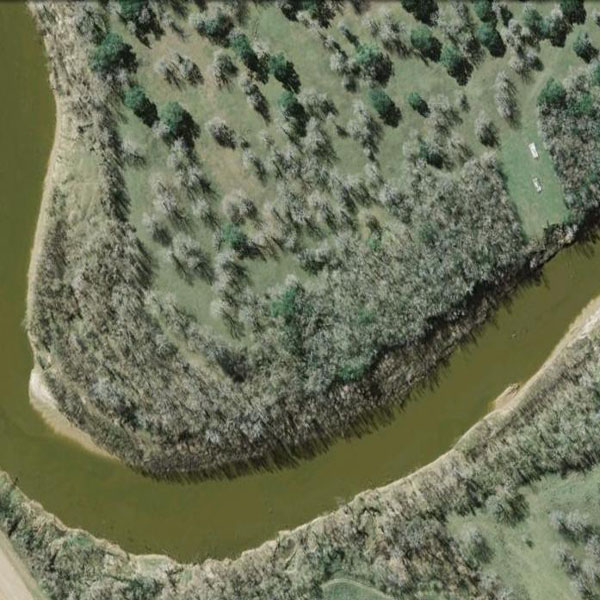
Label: River